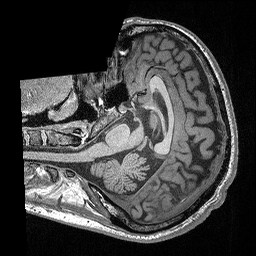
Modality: T1w
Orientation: axial
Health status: ill
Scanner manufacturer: siemens
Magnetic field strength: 3 T
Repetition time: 2.3 s
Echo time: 0.00298 s